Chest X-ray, PA view. Patient: 46 years old, sex F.
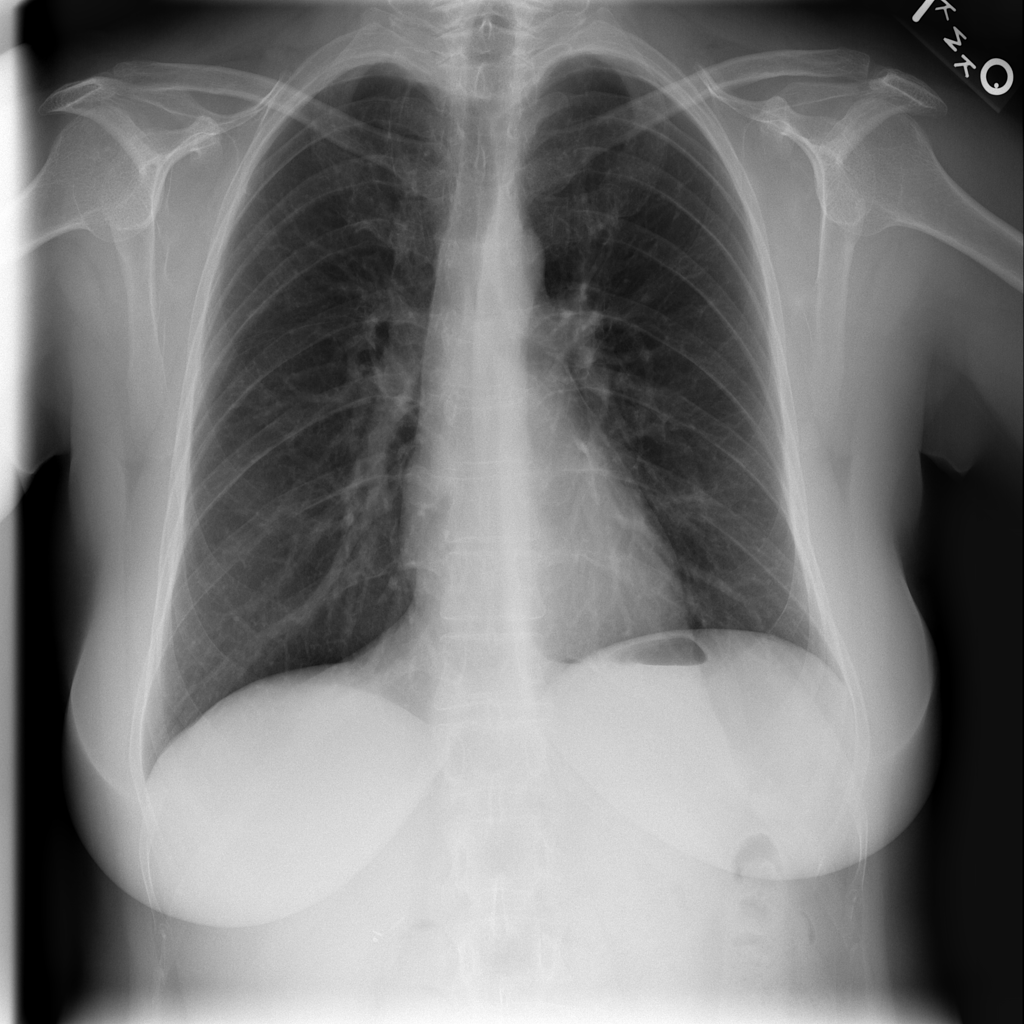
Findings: Fibrosis